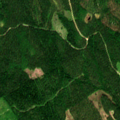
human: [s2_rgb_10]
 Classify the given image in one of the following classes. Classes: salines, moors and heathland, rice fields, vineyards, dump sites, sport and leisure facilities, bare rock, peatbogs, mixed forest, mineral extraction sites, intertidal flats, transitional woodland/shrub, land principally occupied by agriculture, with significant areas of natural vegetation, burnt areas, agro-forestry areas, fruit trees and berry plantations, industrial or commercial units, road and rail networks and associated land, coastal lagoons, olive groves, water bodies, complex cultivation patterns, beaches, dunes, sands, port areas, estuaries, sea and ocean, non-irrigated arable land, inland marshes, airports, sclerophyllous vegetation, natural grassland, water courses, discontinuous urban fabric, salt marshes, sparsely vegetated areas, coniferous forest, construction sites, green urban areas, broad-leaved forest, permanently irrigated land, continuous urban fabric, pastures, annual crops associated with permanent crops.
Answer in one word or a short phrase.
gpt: coniferous forest